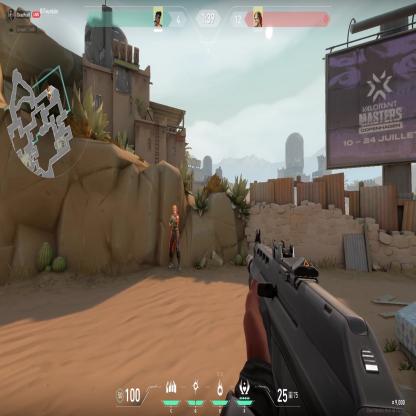
Label: enemy